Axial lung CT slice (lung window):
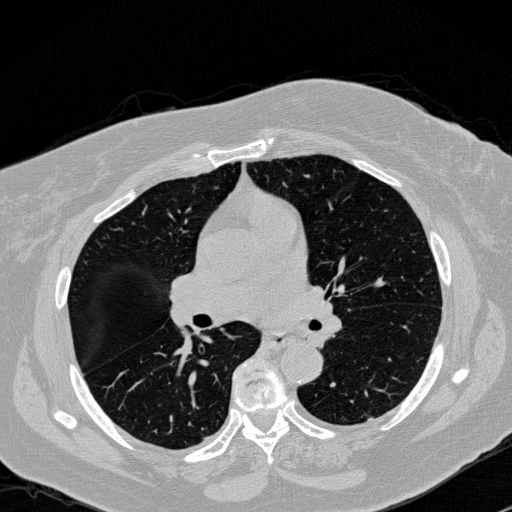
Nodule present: no